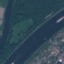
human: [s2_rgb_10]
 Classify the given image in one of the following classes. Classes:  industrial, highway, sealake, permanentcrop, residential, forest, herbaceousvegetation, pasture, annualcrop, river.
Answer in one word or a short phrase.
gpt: River